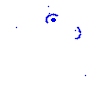
Particle: pion